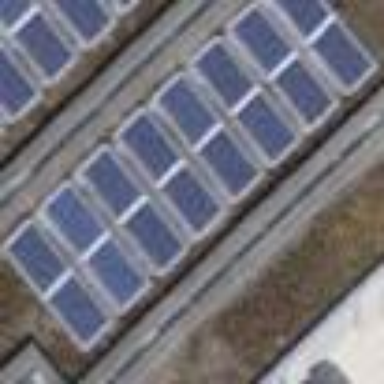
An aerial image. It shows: Solar power generator using photovoltaic panels.